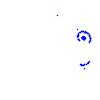
Particle: pion